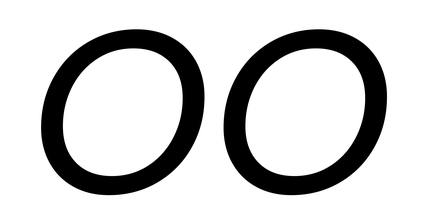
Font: Poppins-Italic